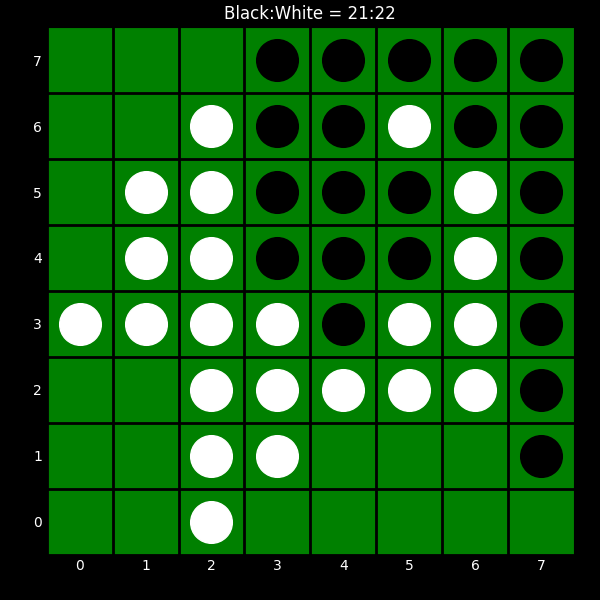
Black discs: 21
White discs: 22